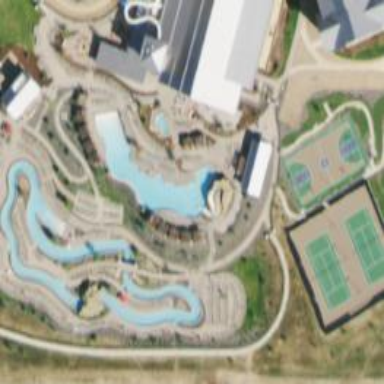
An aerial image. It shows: Water slide attraction.